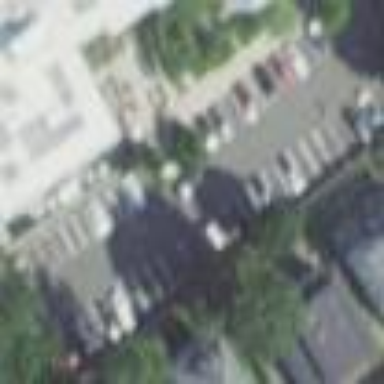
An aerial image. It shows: Multi-storey parking facility.